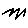
Label: zigzag